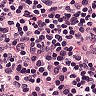
Metastatic tissue present: no